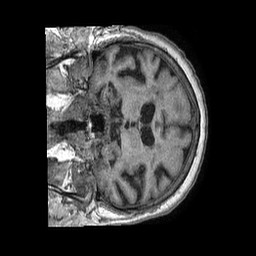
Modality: T1w
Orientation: coronal
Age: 74
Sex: female
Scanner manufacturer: philips
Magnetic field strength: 1.5 T
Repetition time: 0.007575 s
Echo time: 0.003455 s